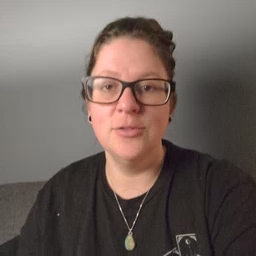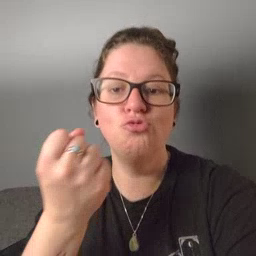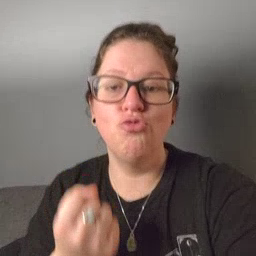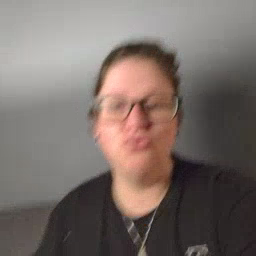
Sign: drawer